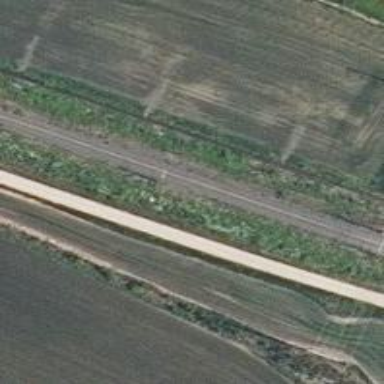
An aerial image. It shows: Railway track with continuous electrified contact line.